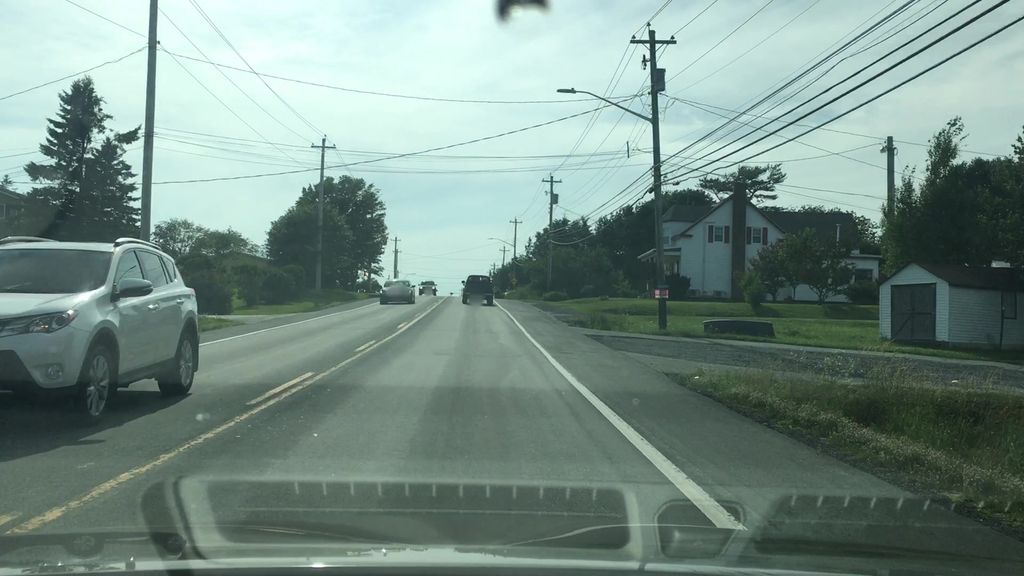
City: halifax